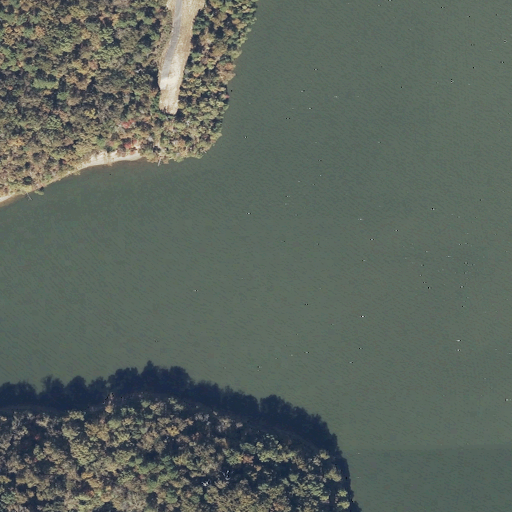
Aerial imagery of valley in Mississippi named Fish Trap Hollow containing open water, deciduous forest, open development, low intensity development, and grassland